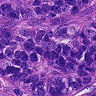
Metastatic tissue present: yes